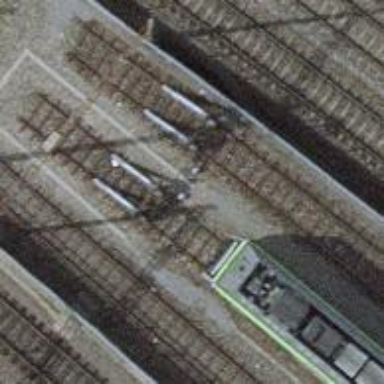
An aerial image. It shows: Railway buffer stop.